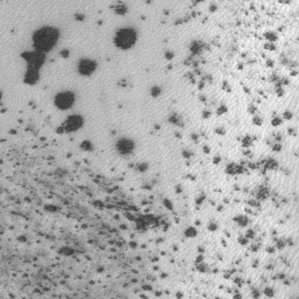
Label: frost